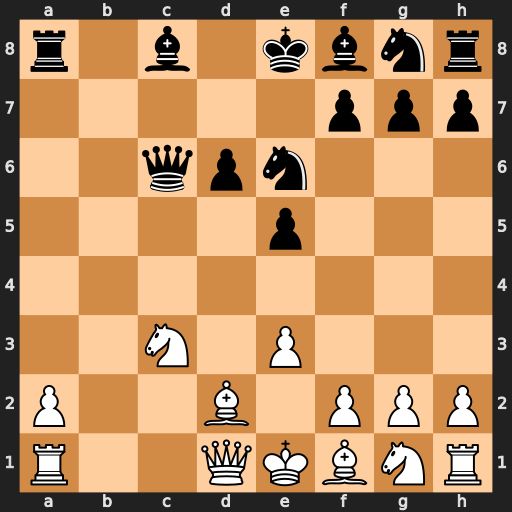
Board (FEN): r1b1kbnr/5ppp/2qpn3/4p3/8/2N1P3/P2B1PPP/R2QKBNR
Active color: w
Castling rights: KQkq
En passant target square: -
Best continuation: Bb5 Bd7 Bxc6